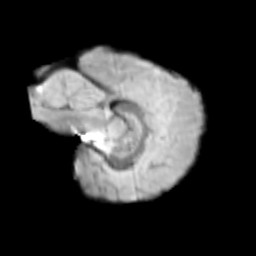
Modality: T2w
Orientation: sagittal
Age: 10
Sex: female
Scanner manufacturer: siemens
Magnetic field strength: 3 T
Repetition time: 3.8 s
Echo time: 0.07 s